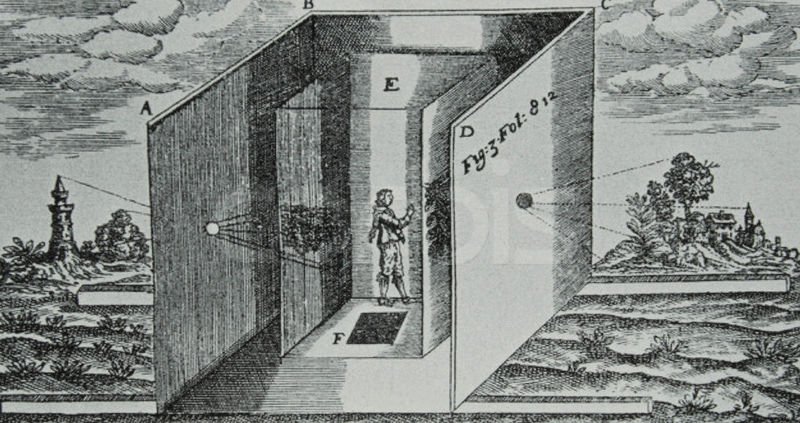
Titel: Darstellung einer Camera obscura
Künstler: Athanasius Kircher
Schlagwörter: baum, dunkel, himmel, mann, schatten, wolken, bäume, landschaft, stadt, hell, licht, raum, schwarz, skizze, zeichnung, haus, wiese, malerei, mensch, sehen, bild, schauen, felder, gräser, hügel, natur, kirche, sonne, wege, dunkelheit, pflanzen, turm, schrift, perspektive, schachteln, grafik, graphik, klein, linien, men, white, black, figures, gray, grey, painting, room, print, reflection, perspective, kammer, striche, foto, belichtung, offen, strahlen, leuchtturm, zentralperspektive, druck, schnitt, schwarzweiss, holzstich, loch, stich, illustration, woodcut, buchstaben, strich, beschriftung, schachtel, räume, entwurf, löcher, würfel, kasten, lichtstrahlen, chwarz, cloud, clouds, man, sky, tree, kino, konstruktion, building, field, house, landscape, mountains, nature, tower, trees, grass, light, bushes, garden, plants, dürer, drawing, paper, lernen, kupferstich, forschung, black and white, etching, line, sketch, geometrie, quadrat, abbildung, refelction, letters, town, erklärung, person, wissenschaft, human, box, history, okulus, ink, square, berechnung, maße, mathematik, projektion, vermessung, versuch, large, painter, shine, engraving, straffur, draw, circle, lines, fokus, gras, brechung, lichtbrechung, book, figure, lighthouse, greyscale, shade, planes, paint, veranschaulichung, shrubs, holland, ähnlich, mittelalter, astronom, land, carving, camera obscura, plain, formel, physik, optik, schärfe, illusion, latin, geometry, kamera, anfänge, obscura, weeds, brennpunkt, focus, laterna magica, point, points, lochkamera, diagram, height, dou, math, artig, cube, trahlen, blacks, bündeln, exoeriment, fluchtpunkt, kamera pbscura, lichteinfalls, reflektion, sehens, skize, studie, rails, holzschnitt, leonardo, numbers, e, grayscale, d, tuem, camera, science, optical, optic, optics, mathematics, ladscape, hole, prisma, rays, 2, b, line drawing, 3, f, reference, 1, davinci, 8, label, a, kamera obskura, j, ecken, lito, painting tool, scientific diagram, difugre, box inside box, fig 3 fol 812, book illustration, calculation, camera lucida, fourth wall, pinhole, raster, c, fig, refraction, focal, calculations, 812, experiment, projection, calcluations, formula, camara obscura, litograf, camara, hole camera obscura isometric perspective, schiller, guckloch, lichteinfall, towe, woer, newton, cloudss, equation, huiman, 0, fol, portable, obskura, man in square, tiefensch#rfe, buchstaaben, principal, movable